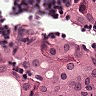
Metastatic tissue present: yes